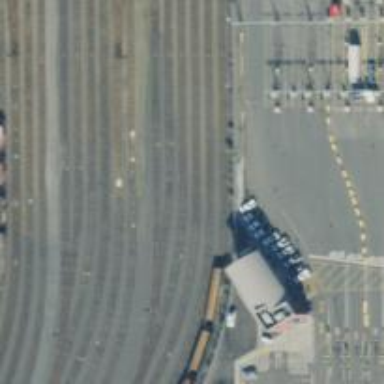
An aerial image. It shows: Railway yard used for servicing trains.